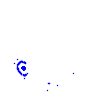
Particle: kaon